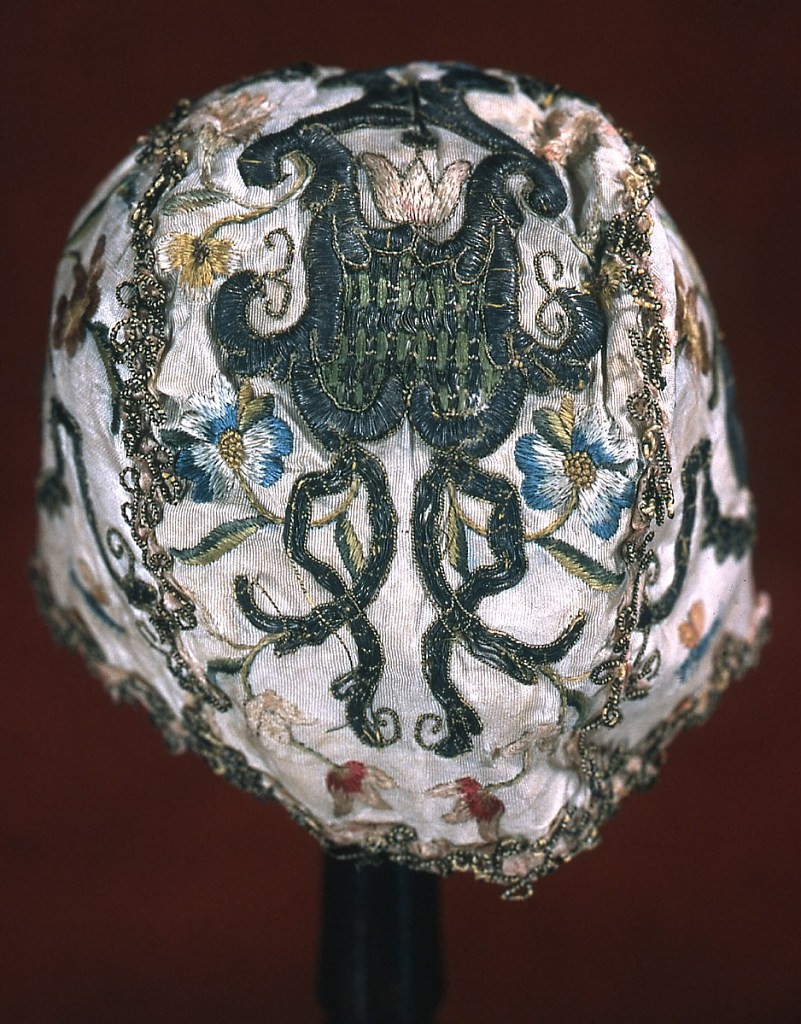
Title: Cap
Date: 18th century
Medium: silk, silver-wrapped silk thread Technique: embroidered
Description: Cap for a baby made with a central section and two side pieces. Made of white taffeta with embroidery showing flowers and two insects and ornamental forms and metal thread. Edged with pink ribbon and metallic lace, lined with green silk. Two ribbon ties.